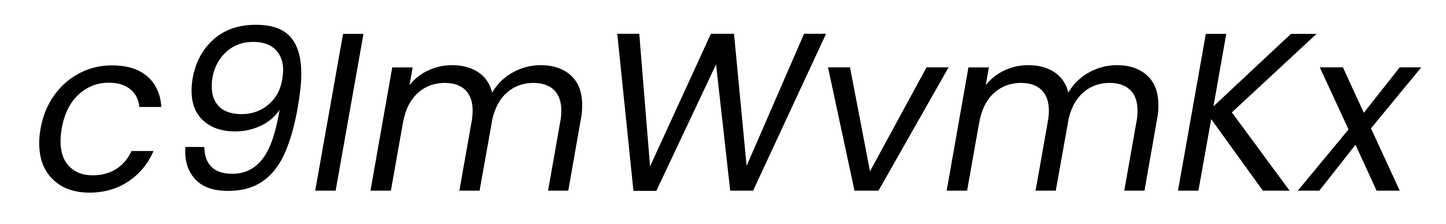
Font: Poppins-Italic